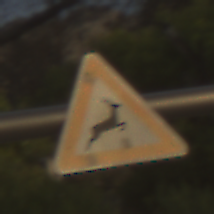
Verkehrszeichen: WildwechselLinks
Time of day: SunriseSunset
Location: Outdoor (Nature)
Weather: PartlyCloudy
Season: NotSpecified
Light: Natural